Question: I am trying to save .PNG image of a 'JFrame'. In 'JFrame', I have two Plot3DPanel objects. Most likely because of synchronization fault, left-size frame is invisible while saving .PNG.

Therefore, I use the following code:
'''
try
{
SwingUtilities.invokeAndWait(new Runnable() {
public void run() {
new VisualSerializer(P[i], Q[i], folder + "C" + i).run();
}
});
serialize(P[i], folder + "P" + i);
serialize(Q[i], folder + "P" + i);
}
catch(Exception e)
{
e.printStackTrace();
}
'''
But now, I get compile error
> Cannot refer to a non-final variable i inside an inner class defined
in a different method
however, I need my filenames to be different. Also, I need to iterate through my array of objects. What can I do to prevent this error?
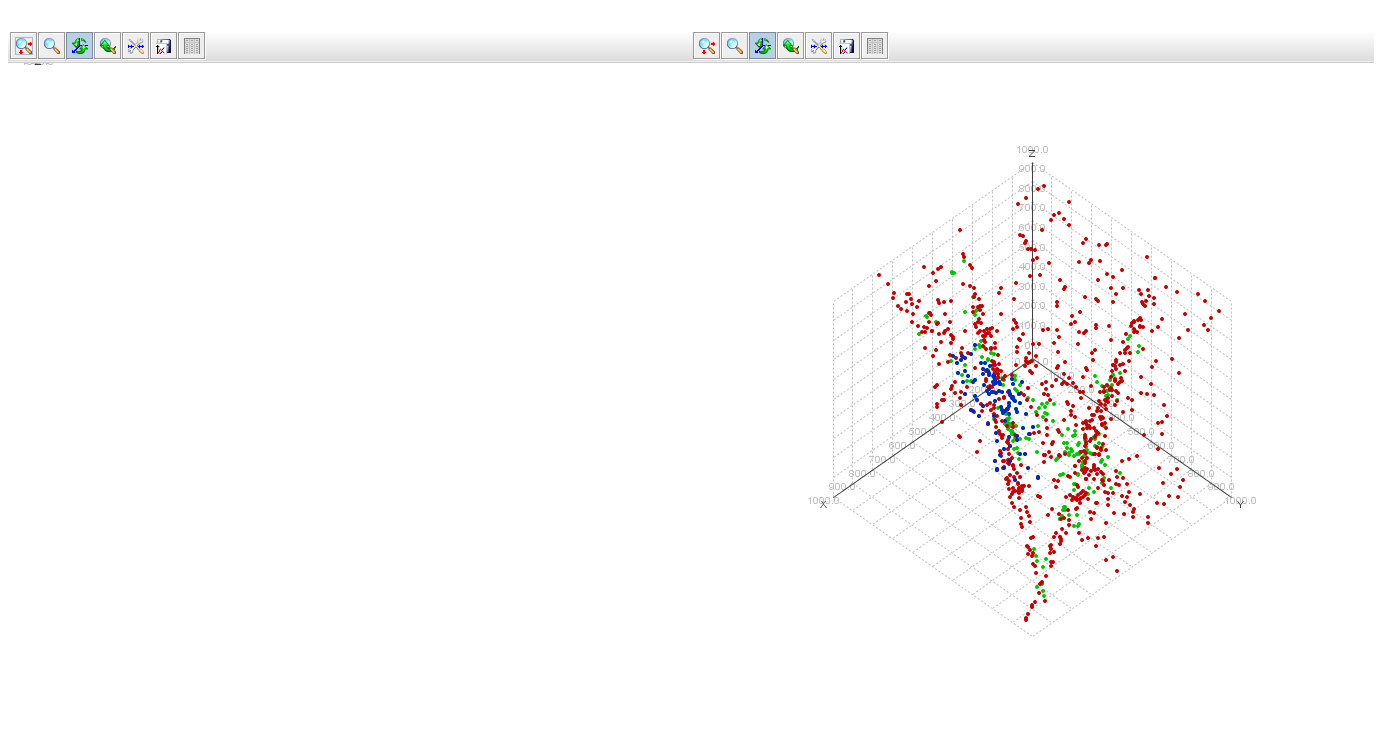
Answer: One way is to make final copies of any variable that needs to be passed into the anonymous inner class, for instance if 'i' is the problem:
'''
final int index = i;
SwingUtilities.invokeAndWait(new Runnable() {
public void run() {
new VisualSerializer(P[index], Q[index], folder + "C" + index).run();
}
});
'''
Another solution is to use class fields inside of the anonymous inner class.